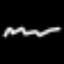
Label: squiggle